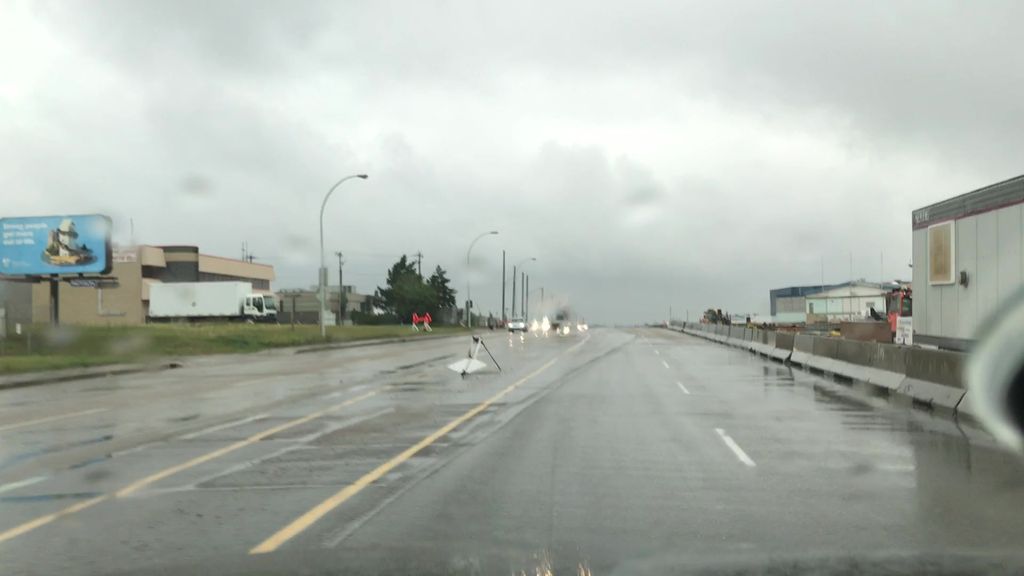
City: edmonton